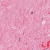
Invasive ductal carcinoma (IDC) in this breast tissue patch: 0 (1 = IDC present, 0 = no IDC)